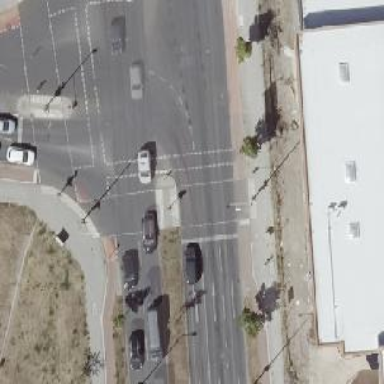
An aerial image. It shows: Footway crossing equipped with traffic signals and central island.